Question: How to use a specefic signal when there is signals that have the same name and emits different arguments.

'''
buttonGroup = QButtonGroup()
buttonGroup.buttonClicked.connect( self.onButtonClicked )
@Slot(int)
def onButtonClicked(self, buttonIndex):
self.currentFile = self.files[buttonIndex]
'''
By default, the code above seems to choose the second signal ( which emits a PySide.QtGui.QPushButton element )
'''
Traceback (most recent call last):
File "/home/riless/main.py", line 154, in onButtonClicked
self.currentFile = self.files[buttonIndex]
TypeError: list indices must be integers, not PySide.QtGui.QPushButton
'''
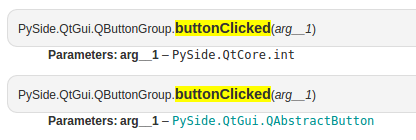
Answer: I had just to change this line:
'''
buttonGroup.buttonClicked.connect( self.onButtonClicked )
'''
with this one:
'''
buttonGroup.buttonClicked[int].connect( self.onButtonClicked )
'''